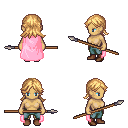
a pixel art fantasy rpg character, female body template, human, tanned skin, pink cape, teal pants, light blonde loose hair, brown shoes, spear, four views (front, back, left, right), 2x2 character sprite sheet, small pixel art, hard edges, no anti-aliasing